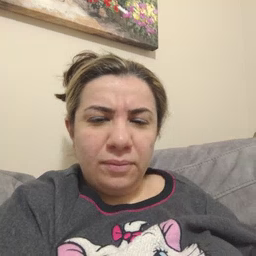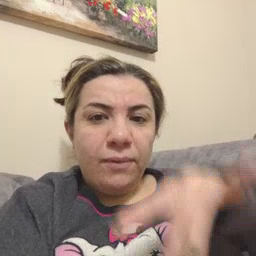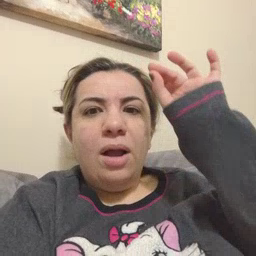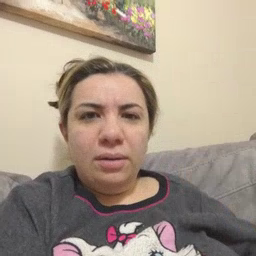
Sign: find